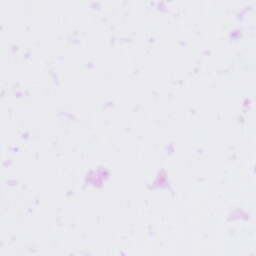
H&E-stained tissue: Tonsil